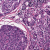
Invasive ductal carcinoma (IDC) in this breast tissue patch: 1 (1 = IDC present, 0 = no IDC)